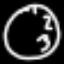
Label: clock